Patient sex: M
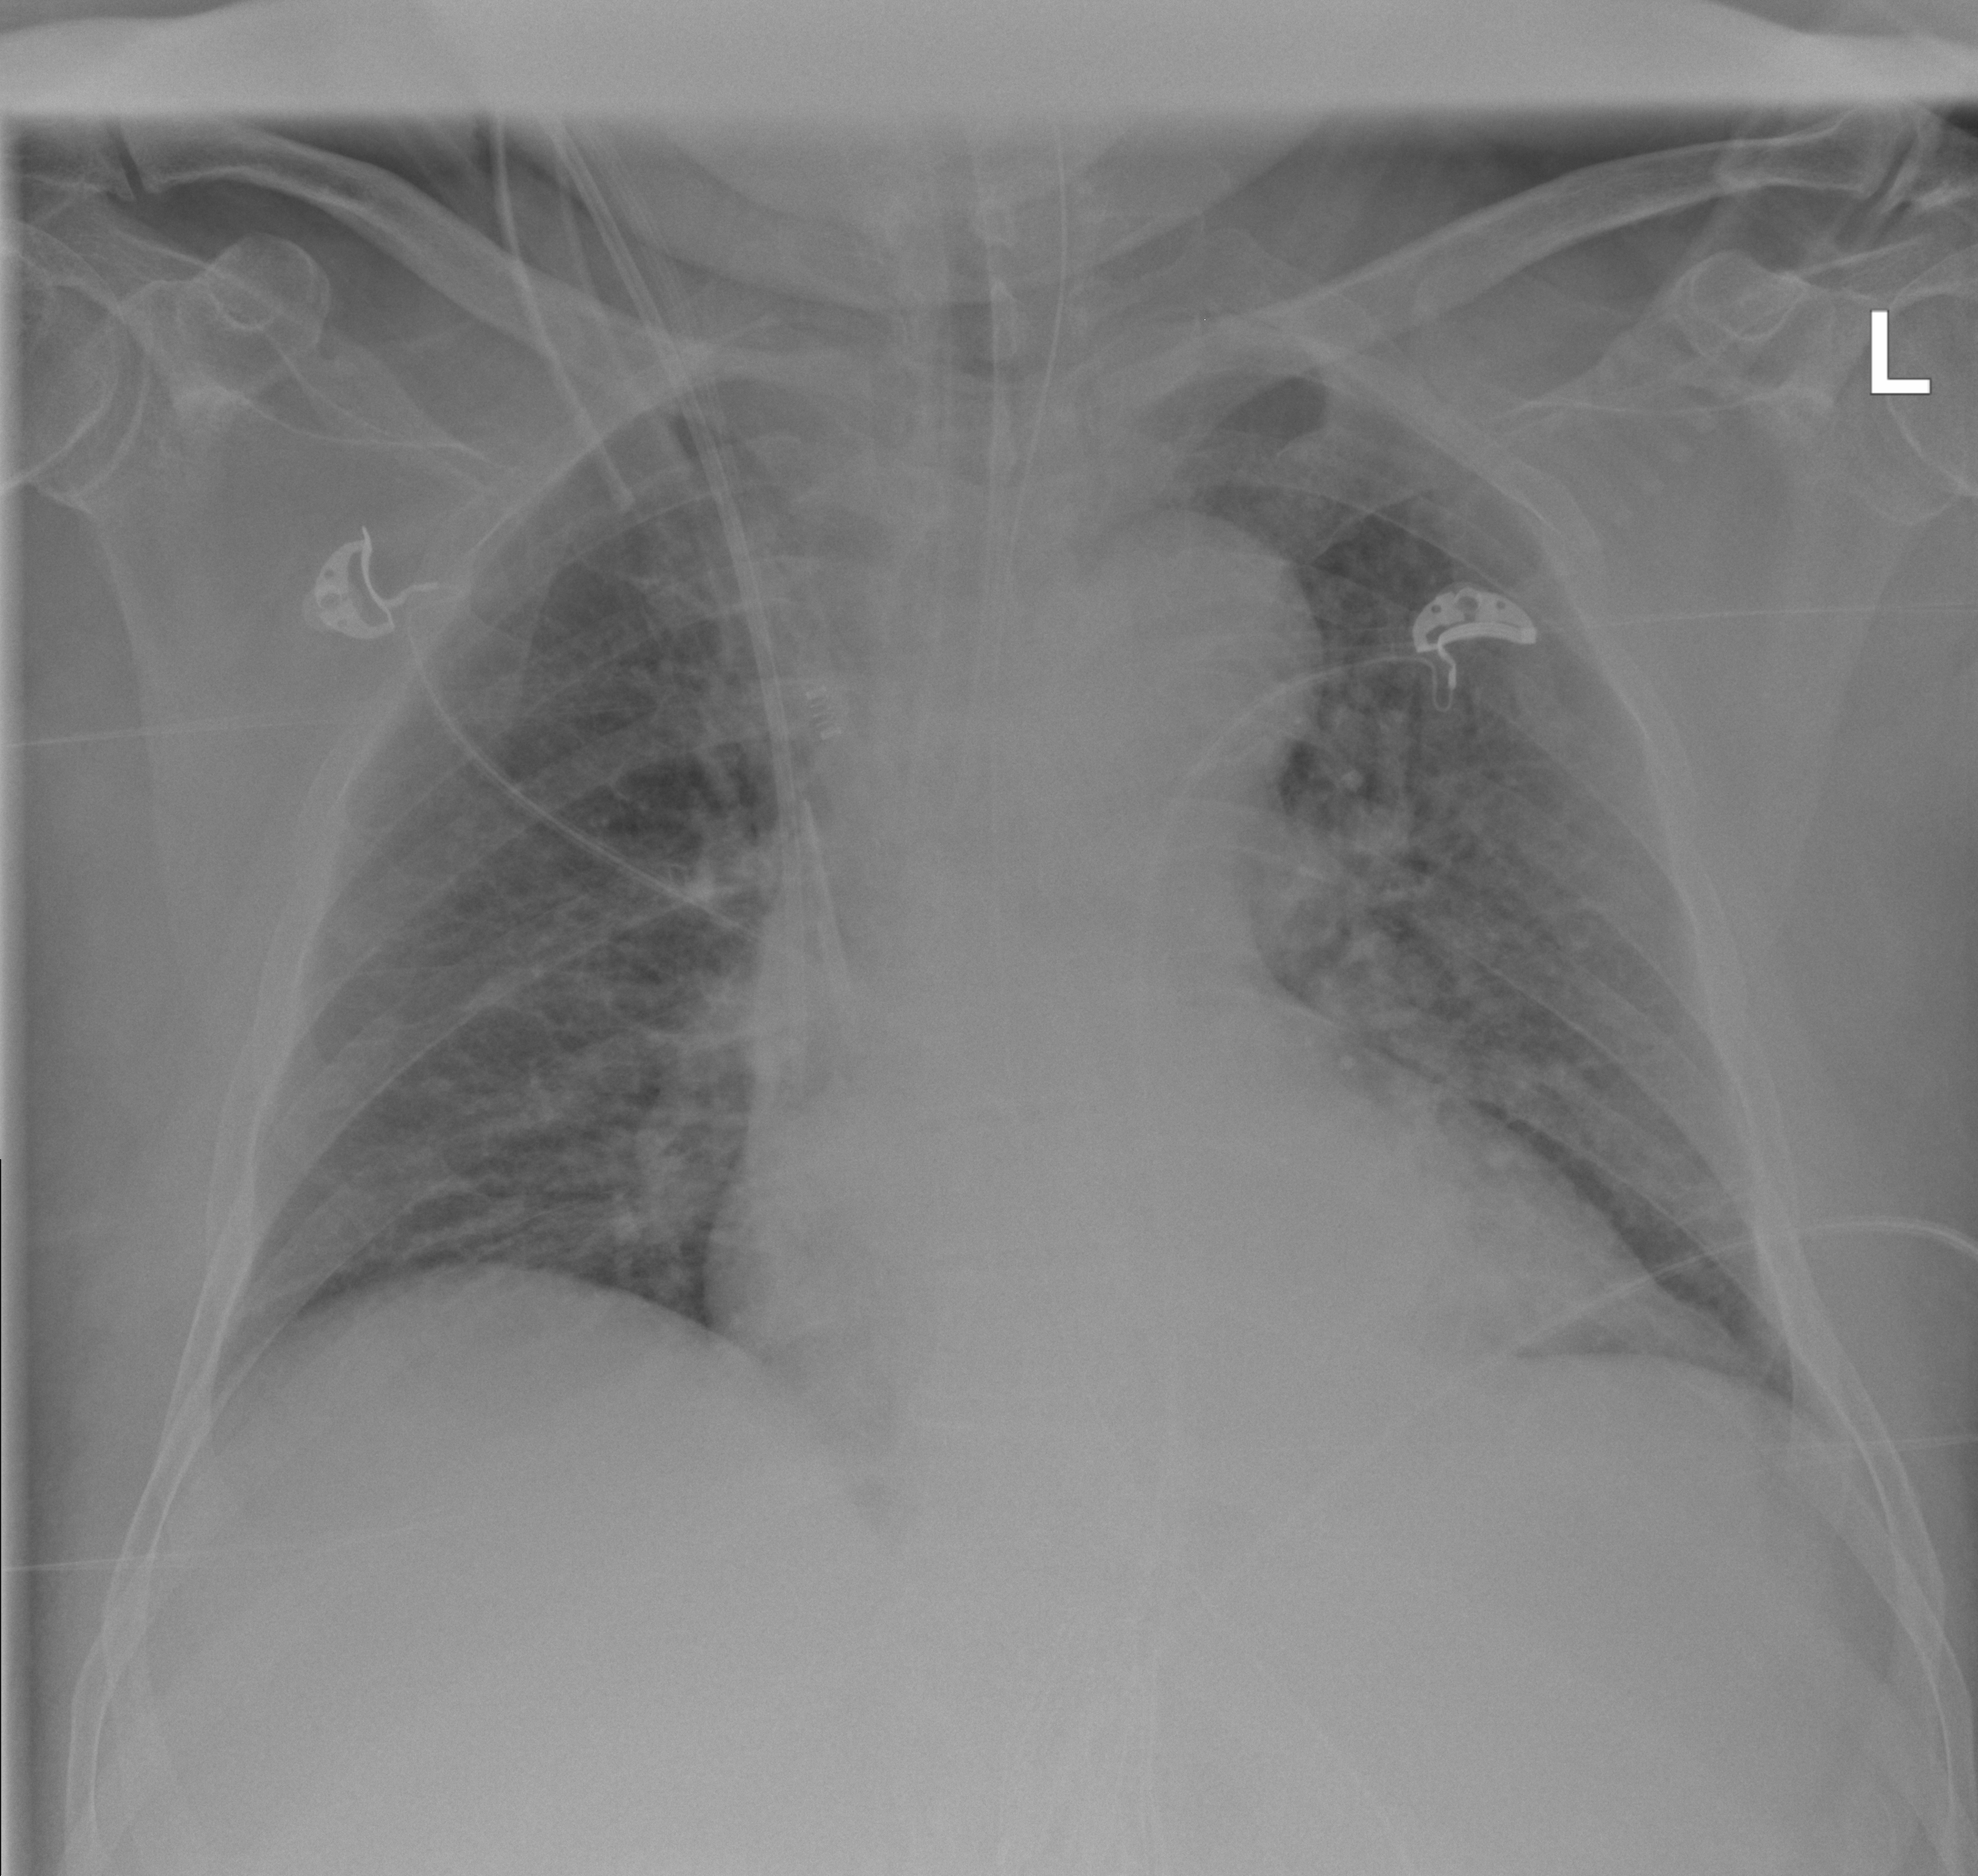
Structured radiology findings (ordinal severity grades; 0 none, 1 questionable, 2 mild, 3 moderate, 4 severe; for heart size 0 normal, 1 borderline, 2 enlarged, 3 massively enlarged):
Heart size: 2
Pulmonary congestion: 2
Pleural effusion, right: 0
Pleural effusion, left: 0
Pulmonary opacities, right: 1
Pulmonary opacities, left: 1
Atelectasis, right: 2
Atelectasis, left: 2